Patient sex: F
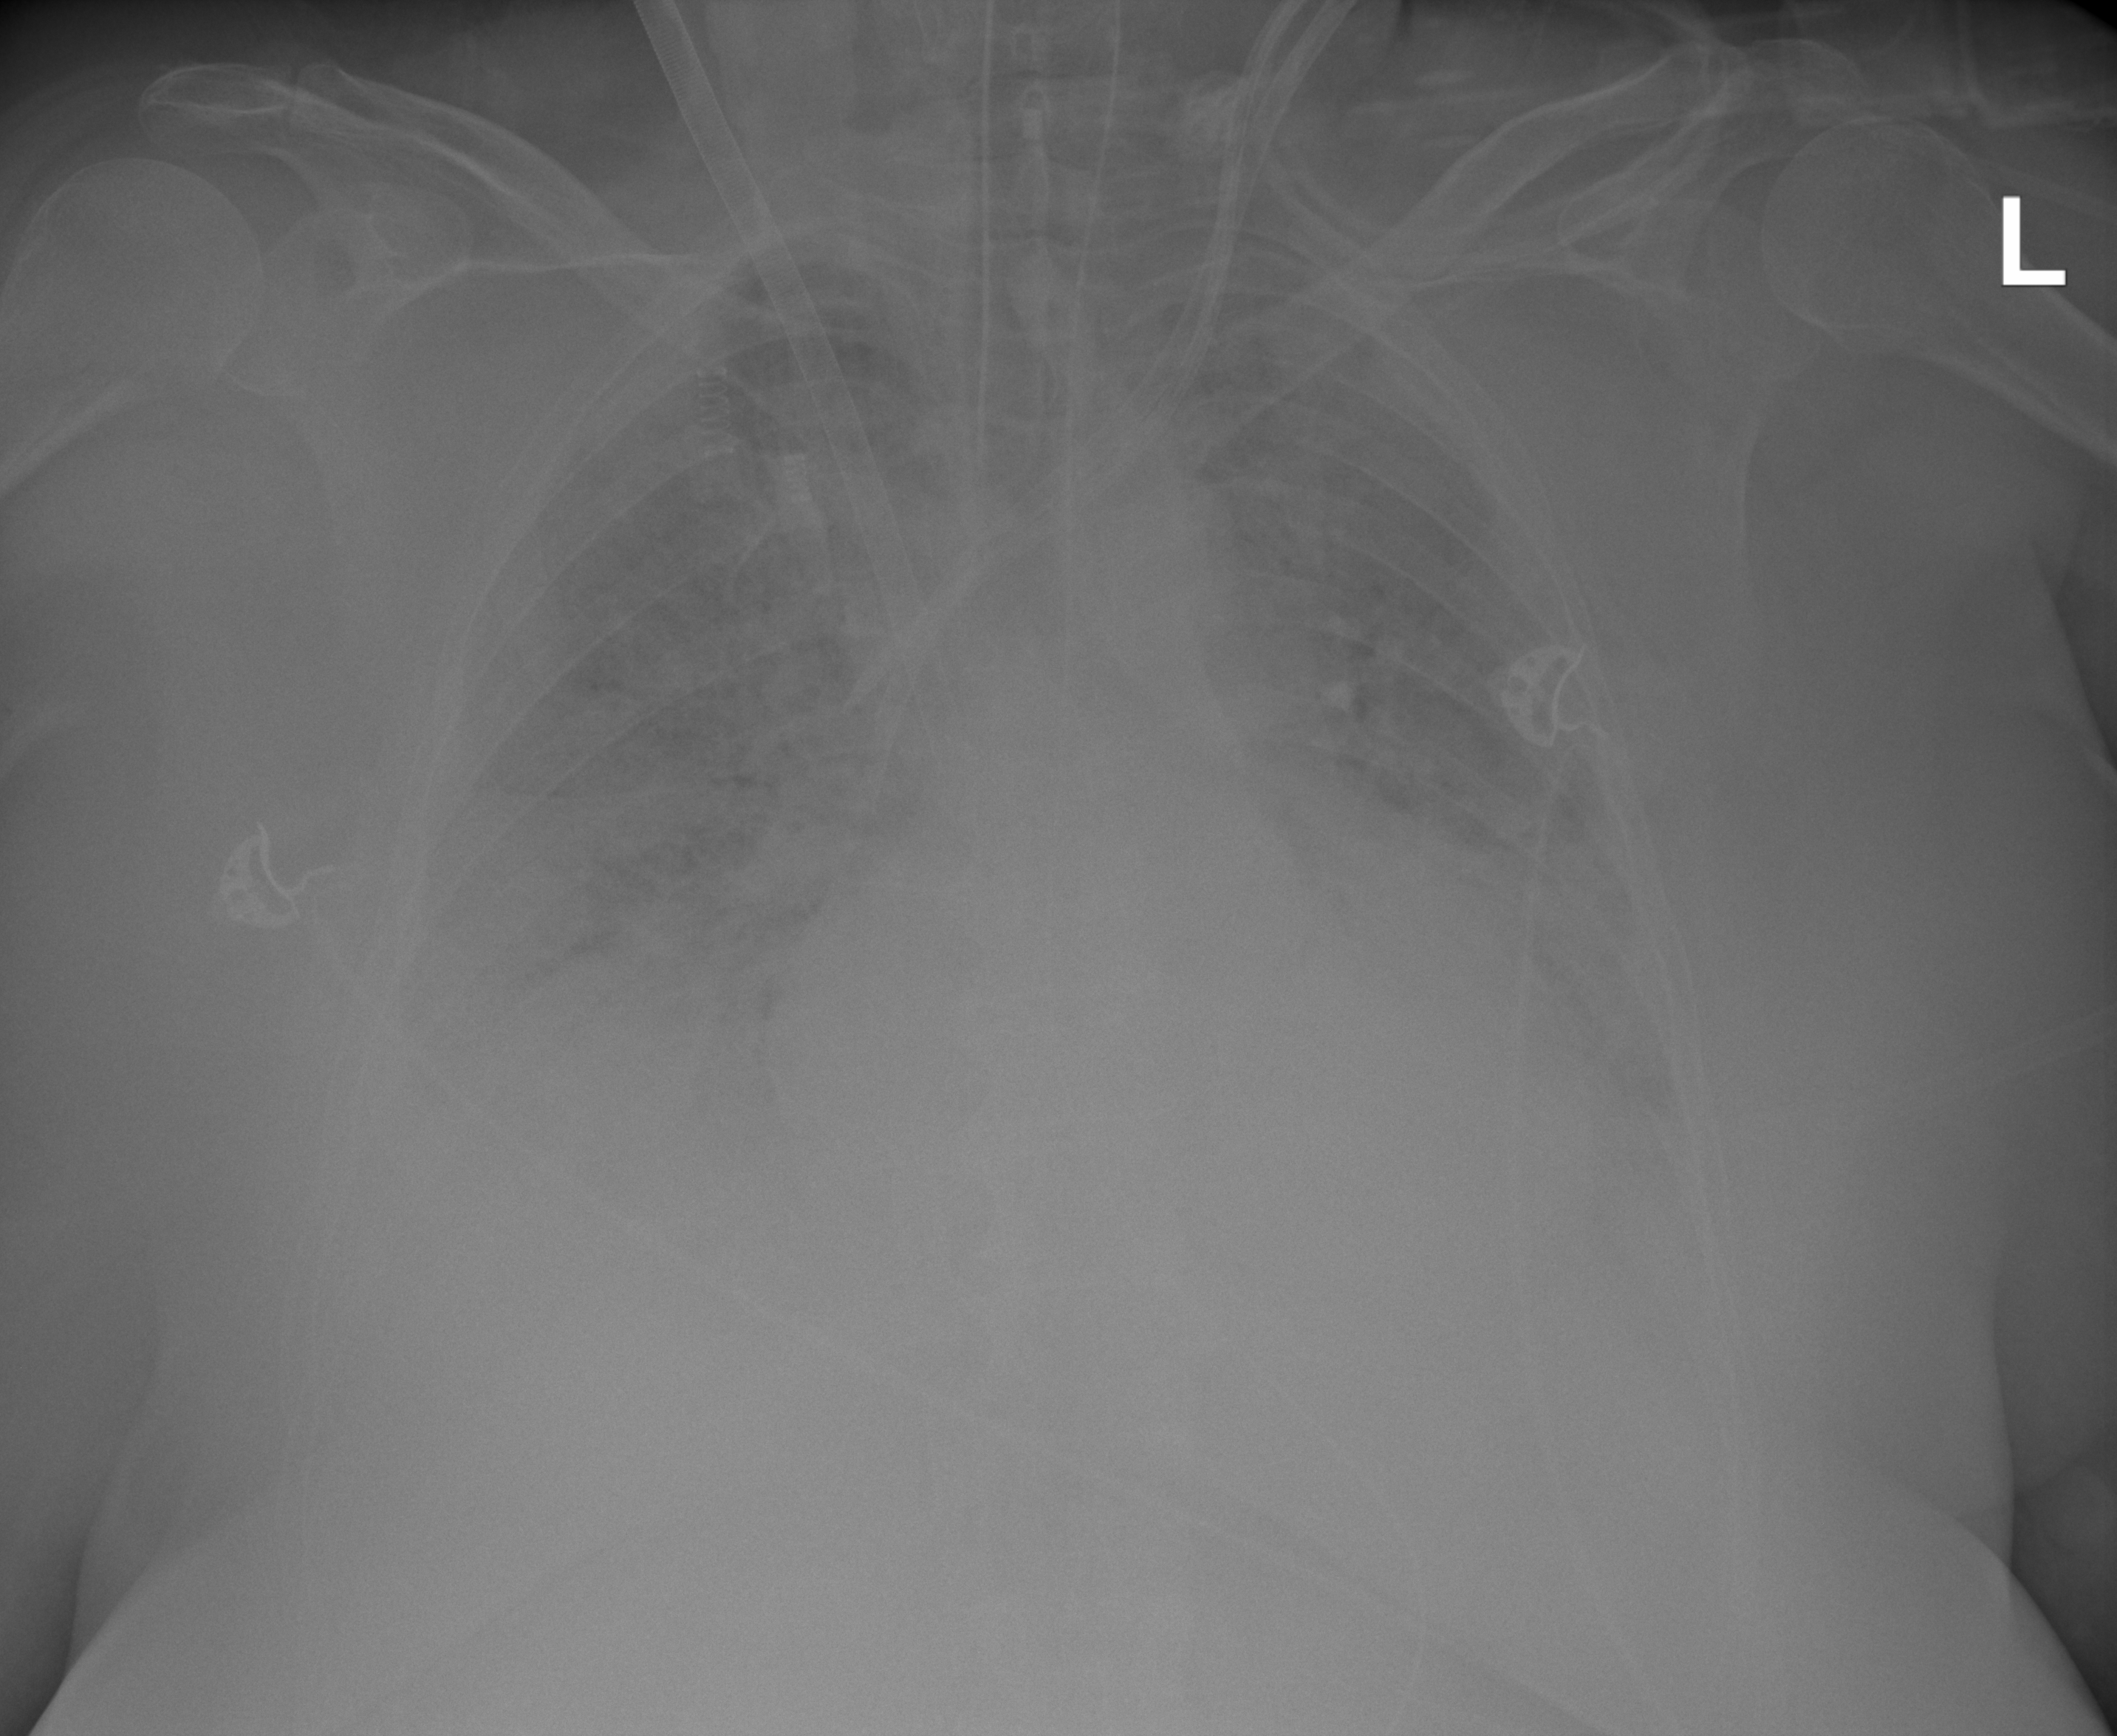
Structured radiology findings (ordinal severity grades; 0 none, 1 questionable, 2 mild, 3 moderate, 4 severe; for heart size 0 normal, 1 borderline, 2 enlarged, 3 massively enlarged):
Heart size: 2
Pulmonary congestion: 2
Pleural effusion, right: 2
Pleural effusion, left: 1
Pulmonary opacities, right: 4
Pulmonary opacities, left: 4
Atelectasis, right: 2
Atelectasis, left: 2